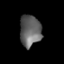
Tissue: lung
Cell type: Epithelial cells
Senescence score: 0.2201
Nuclear area (px): 649
Mean DAPI intensity: 99.444